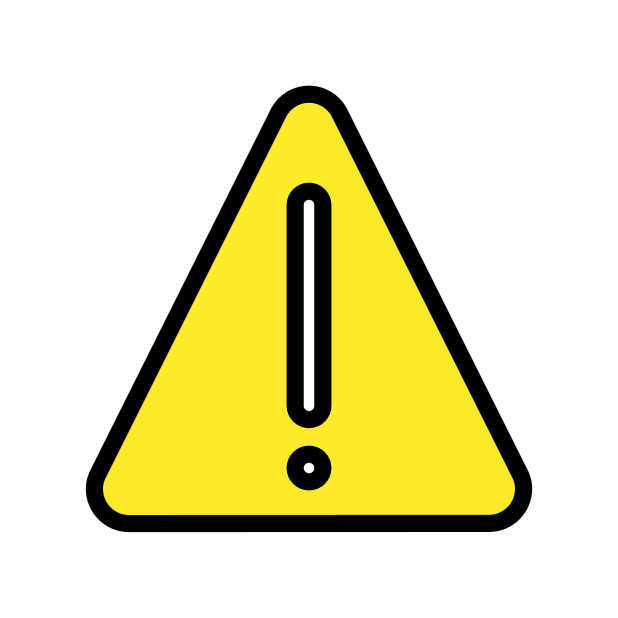
warning